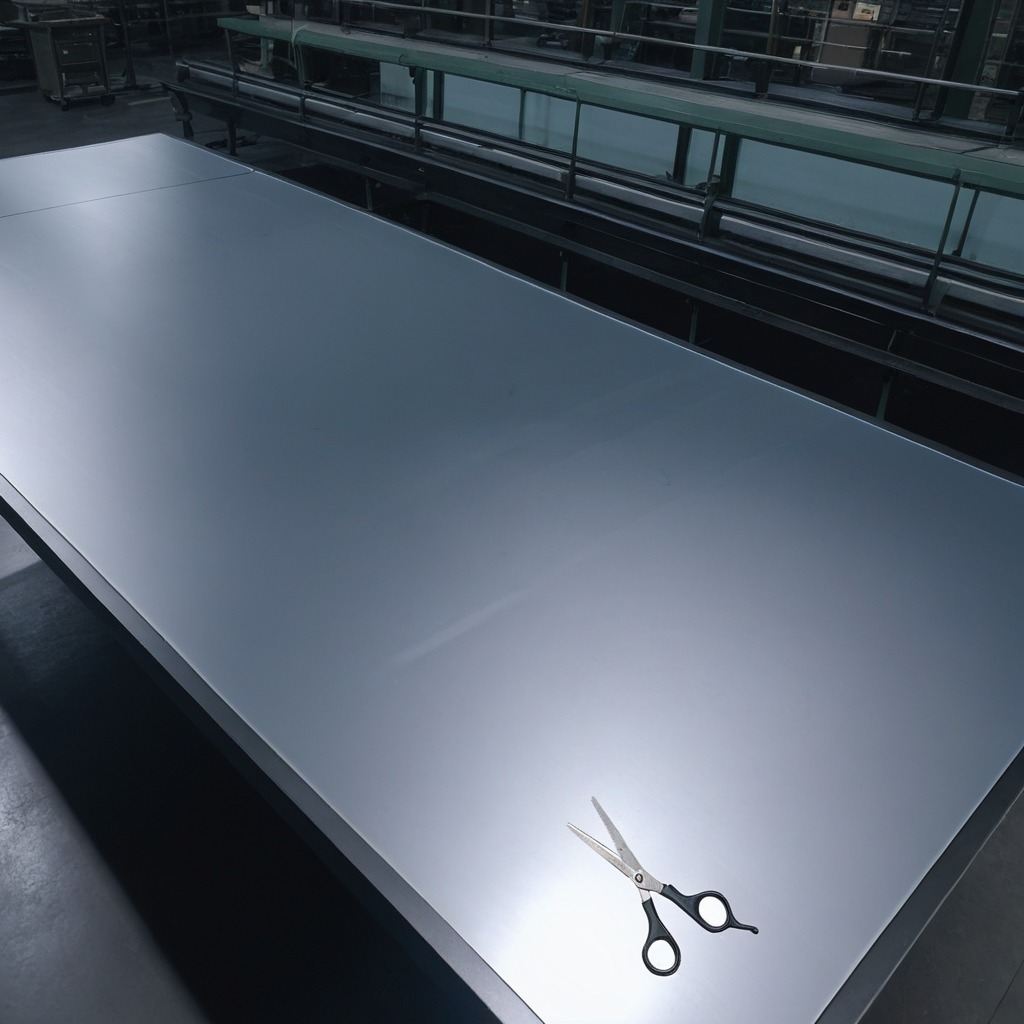
A scissor lying on the tabletop.